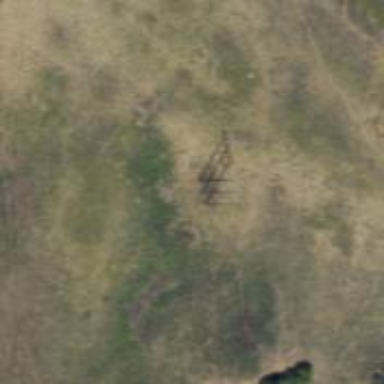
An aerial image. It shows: Power tower.